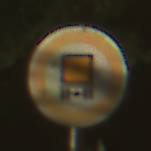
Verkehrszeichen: VerbotKennzeichnungspflichtigeKraftfahrzeugeGefaehrlicheGueter
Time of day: SunriseSunset
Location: Outdoor (Nature)
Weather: PartlyCloudy
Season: NotSpecified
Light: Natural